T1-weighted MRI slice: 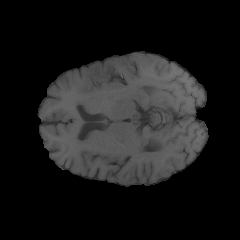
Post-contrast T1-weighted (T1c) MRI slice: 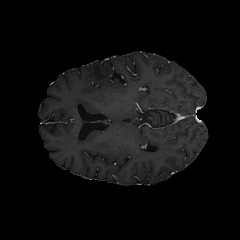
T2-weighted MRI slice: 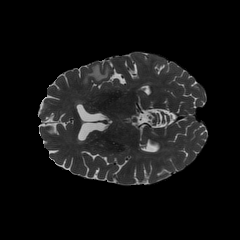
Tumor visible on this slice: yes